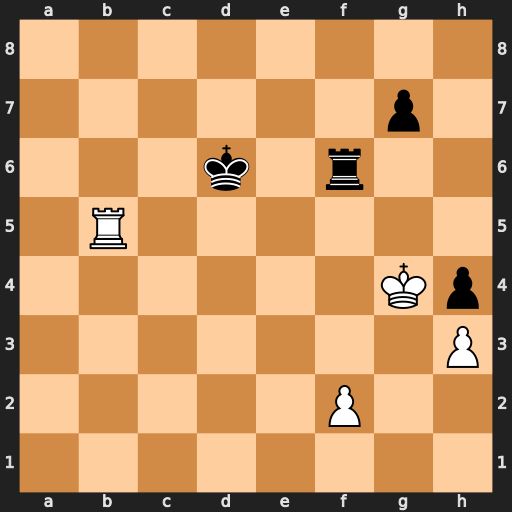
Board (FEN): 8/6p1/3k1r2/1R6/6Kp/7P/5P2/8
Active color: w
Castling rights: -
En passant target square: -
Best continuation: Rb6+ Ke7 Rxf6 Kxf6 Kxh4 g5+ Kh5